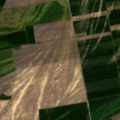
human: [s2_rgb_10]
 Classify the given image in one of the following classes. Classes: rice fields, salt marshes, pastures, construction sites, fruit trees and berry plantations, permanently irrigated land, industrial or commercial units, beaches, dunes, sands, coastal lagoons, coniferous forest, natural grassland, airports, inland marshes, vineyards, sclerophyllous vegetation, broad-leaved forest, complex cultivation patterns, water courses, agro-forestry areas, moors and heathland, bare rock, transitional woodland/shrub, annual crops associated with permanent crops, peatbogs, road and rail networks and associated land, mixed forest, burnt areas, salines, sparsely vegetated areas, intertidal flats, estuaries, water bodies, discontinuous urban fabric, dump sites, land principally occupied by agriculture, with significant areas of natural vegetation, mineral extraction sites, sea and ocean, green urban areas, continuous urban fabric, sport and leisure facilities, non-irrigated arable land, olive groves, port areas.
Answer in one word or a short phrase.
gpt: non-irrigated arable land, transitional woodland/shrub